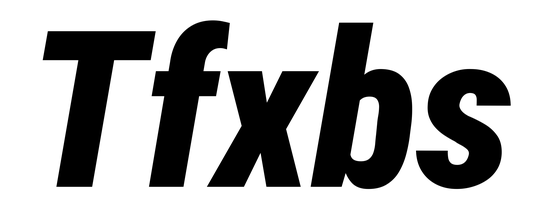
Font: Roboto-Italic_Condensed_Black_Italic